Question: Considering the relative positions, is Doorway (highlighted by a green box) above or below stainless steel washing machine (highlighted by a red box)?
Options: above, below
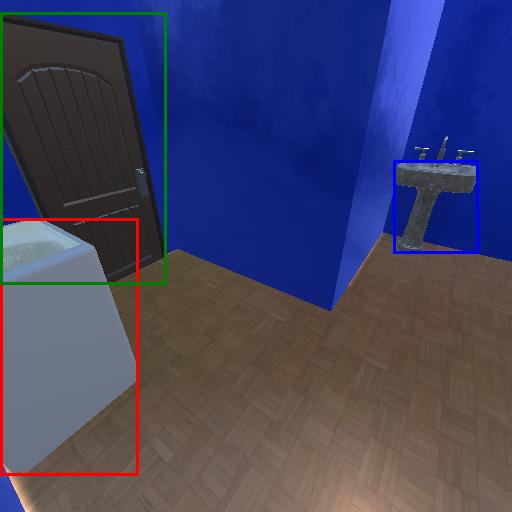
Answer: above